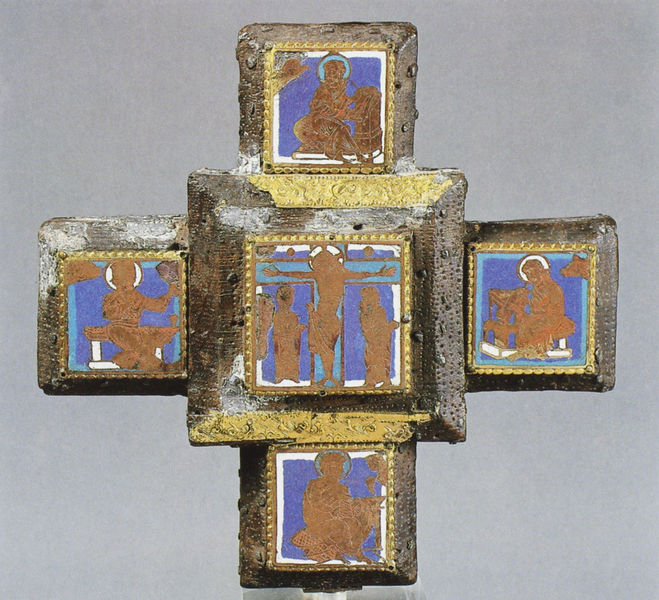
Titel: Emailkreuz
Standort: Herstellungsort: Köln (EU - D - NRW)
Institution: Köln, Schnütgen-Museum
Schlagwörter: blau, weiß, holz, ornament, johannes, stein, bildnis, fünf, kirche, gold, stoff, hellblau, bilder, ornamente, bronze, foto, fotografie, vergoldet, kreuz, kontur, quadrate, heiligenschein, christus, jesus, kreuzigung, zerstört, heilige, emblem, maria, gegenstand, email, quadrat, viereck, marien, liturgie, markus, evangelisten, emaile, emaille, 5, gebunst